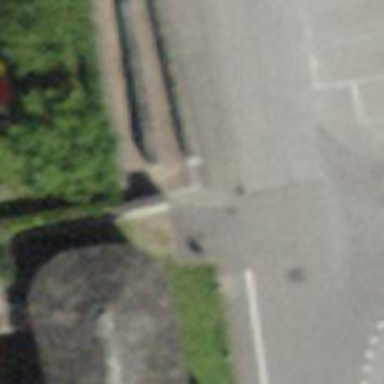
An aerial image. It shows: Post box is visible.